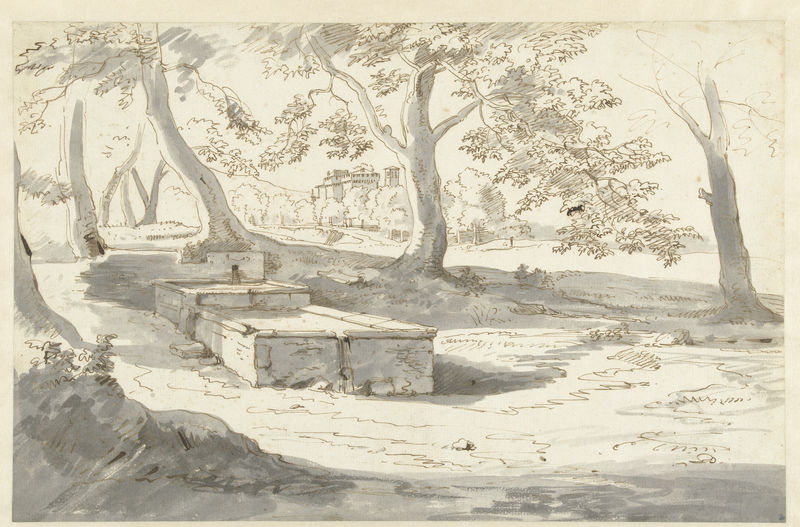
Titel: Gezicht op de abdij van Grottaferrata
Künstler: Caspar van Wittel
Standort: Amsterdam
Institution: Rijksmuseum
Schlagwörter: arbre, nature, paysage, fontaine, aquarelle, xix